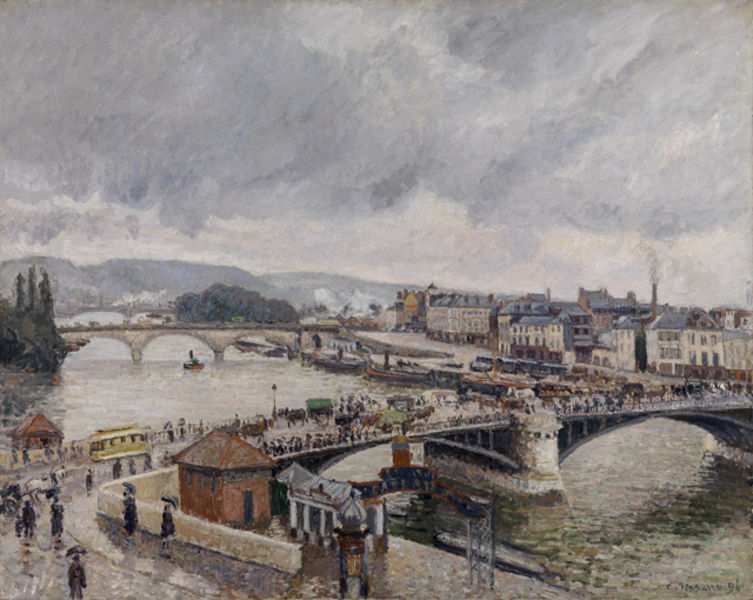
Titel: Blick auf die Grosse Brücke zu Rouen bei Regenstimmung
Künstler: Camille Pissarro
Standort: Karlsruhe
Institution: Staatliche Kunsthalle Karlsruhe
Schlagwörter: baum, blau, dunkel, gemälde, gewitter, himmel, meer, wasser, wolken, aquarell, bäume, fluss, grün, impressionismus, landschaft, menschen, see, stadt, ufer, braun, fenster, frankreich, grau, paris, strasse, ausblick, dach, haus, regenschirm, rot, schirm, wolke, leute, malerei, alt, architektur, steine, signatur, öl, horizont, häuser, nass, spiegelung, brücke, rauch, boote, kamin, pferde, schornstein, bewölkt, schiff, schiffe, sommer, düster, fassaden, pointilismus, berge, zug, dorf, winter, fabrik, kutsche, kutschen, markt, schlot, industrie, seine, wagen, anleger, ölgemälde, häuschen, unwetter, wetter, geländer, tor, panorama, regen, stütze, münchen, regnerisch, schweiz, regenschirme, schirme, metro, regenwolken, verkehr, autos, brücken, pont, brückenbogen, straßenbahn, tram, rhein, dampfschiffe, äume, bus, grai, grauweiss, schornstei, wolkenverhangen, 19. jahrhundert, 1894, egemälde, häußeer, plattern, brüclen, patis